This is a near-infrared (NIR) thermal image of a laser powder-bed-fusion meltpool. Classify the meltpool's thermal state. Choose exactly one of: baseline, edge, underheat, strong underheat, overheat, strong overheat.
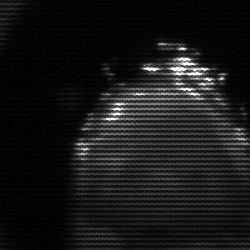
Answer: edge